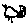
Label: bird